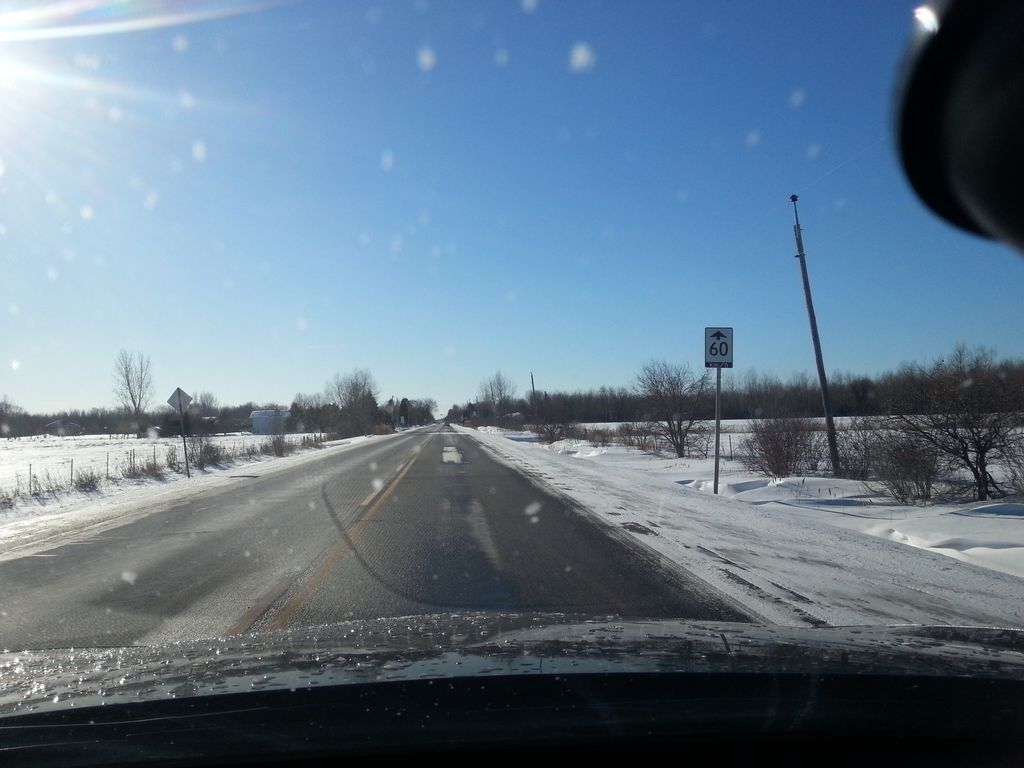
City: ottawa-gatineau